Field crop: tomato
Growth stage: 1
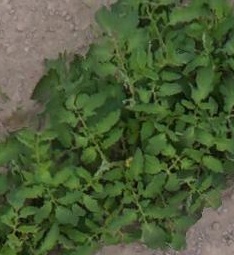
Species: tomato